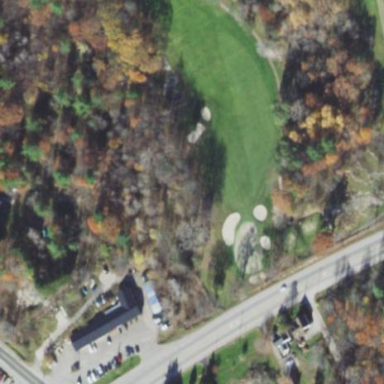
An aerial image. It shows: Grassy area designated as golf fairway.